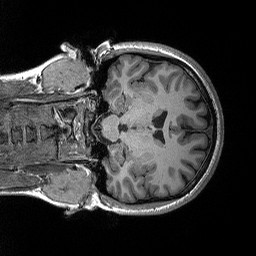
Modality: T1w
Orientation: coronal
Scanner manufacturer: siemens
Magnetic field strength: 3 T
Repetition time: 2.3 s
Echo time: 0.00298 s